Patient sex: M
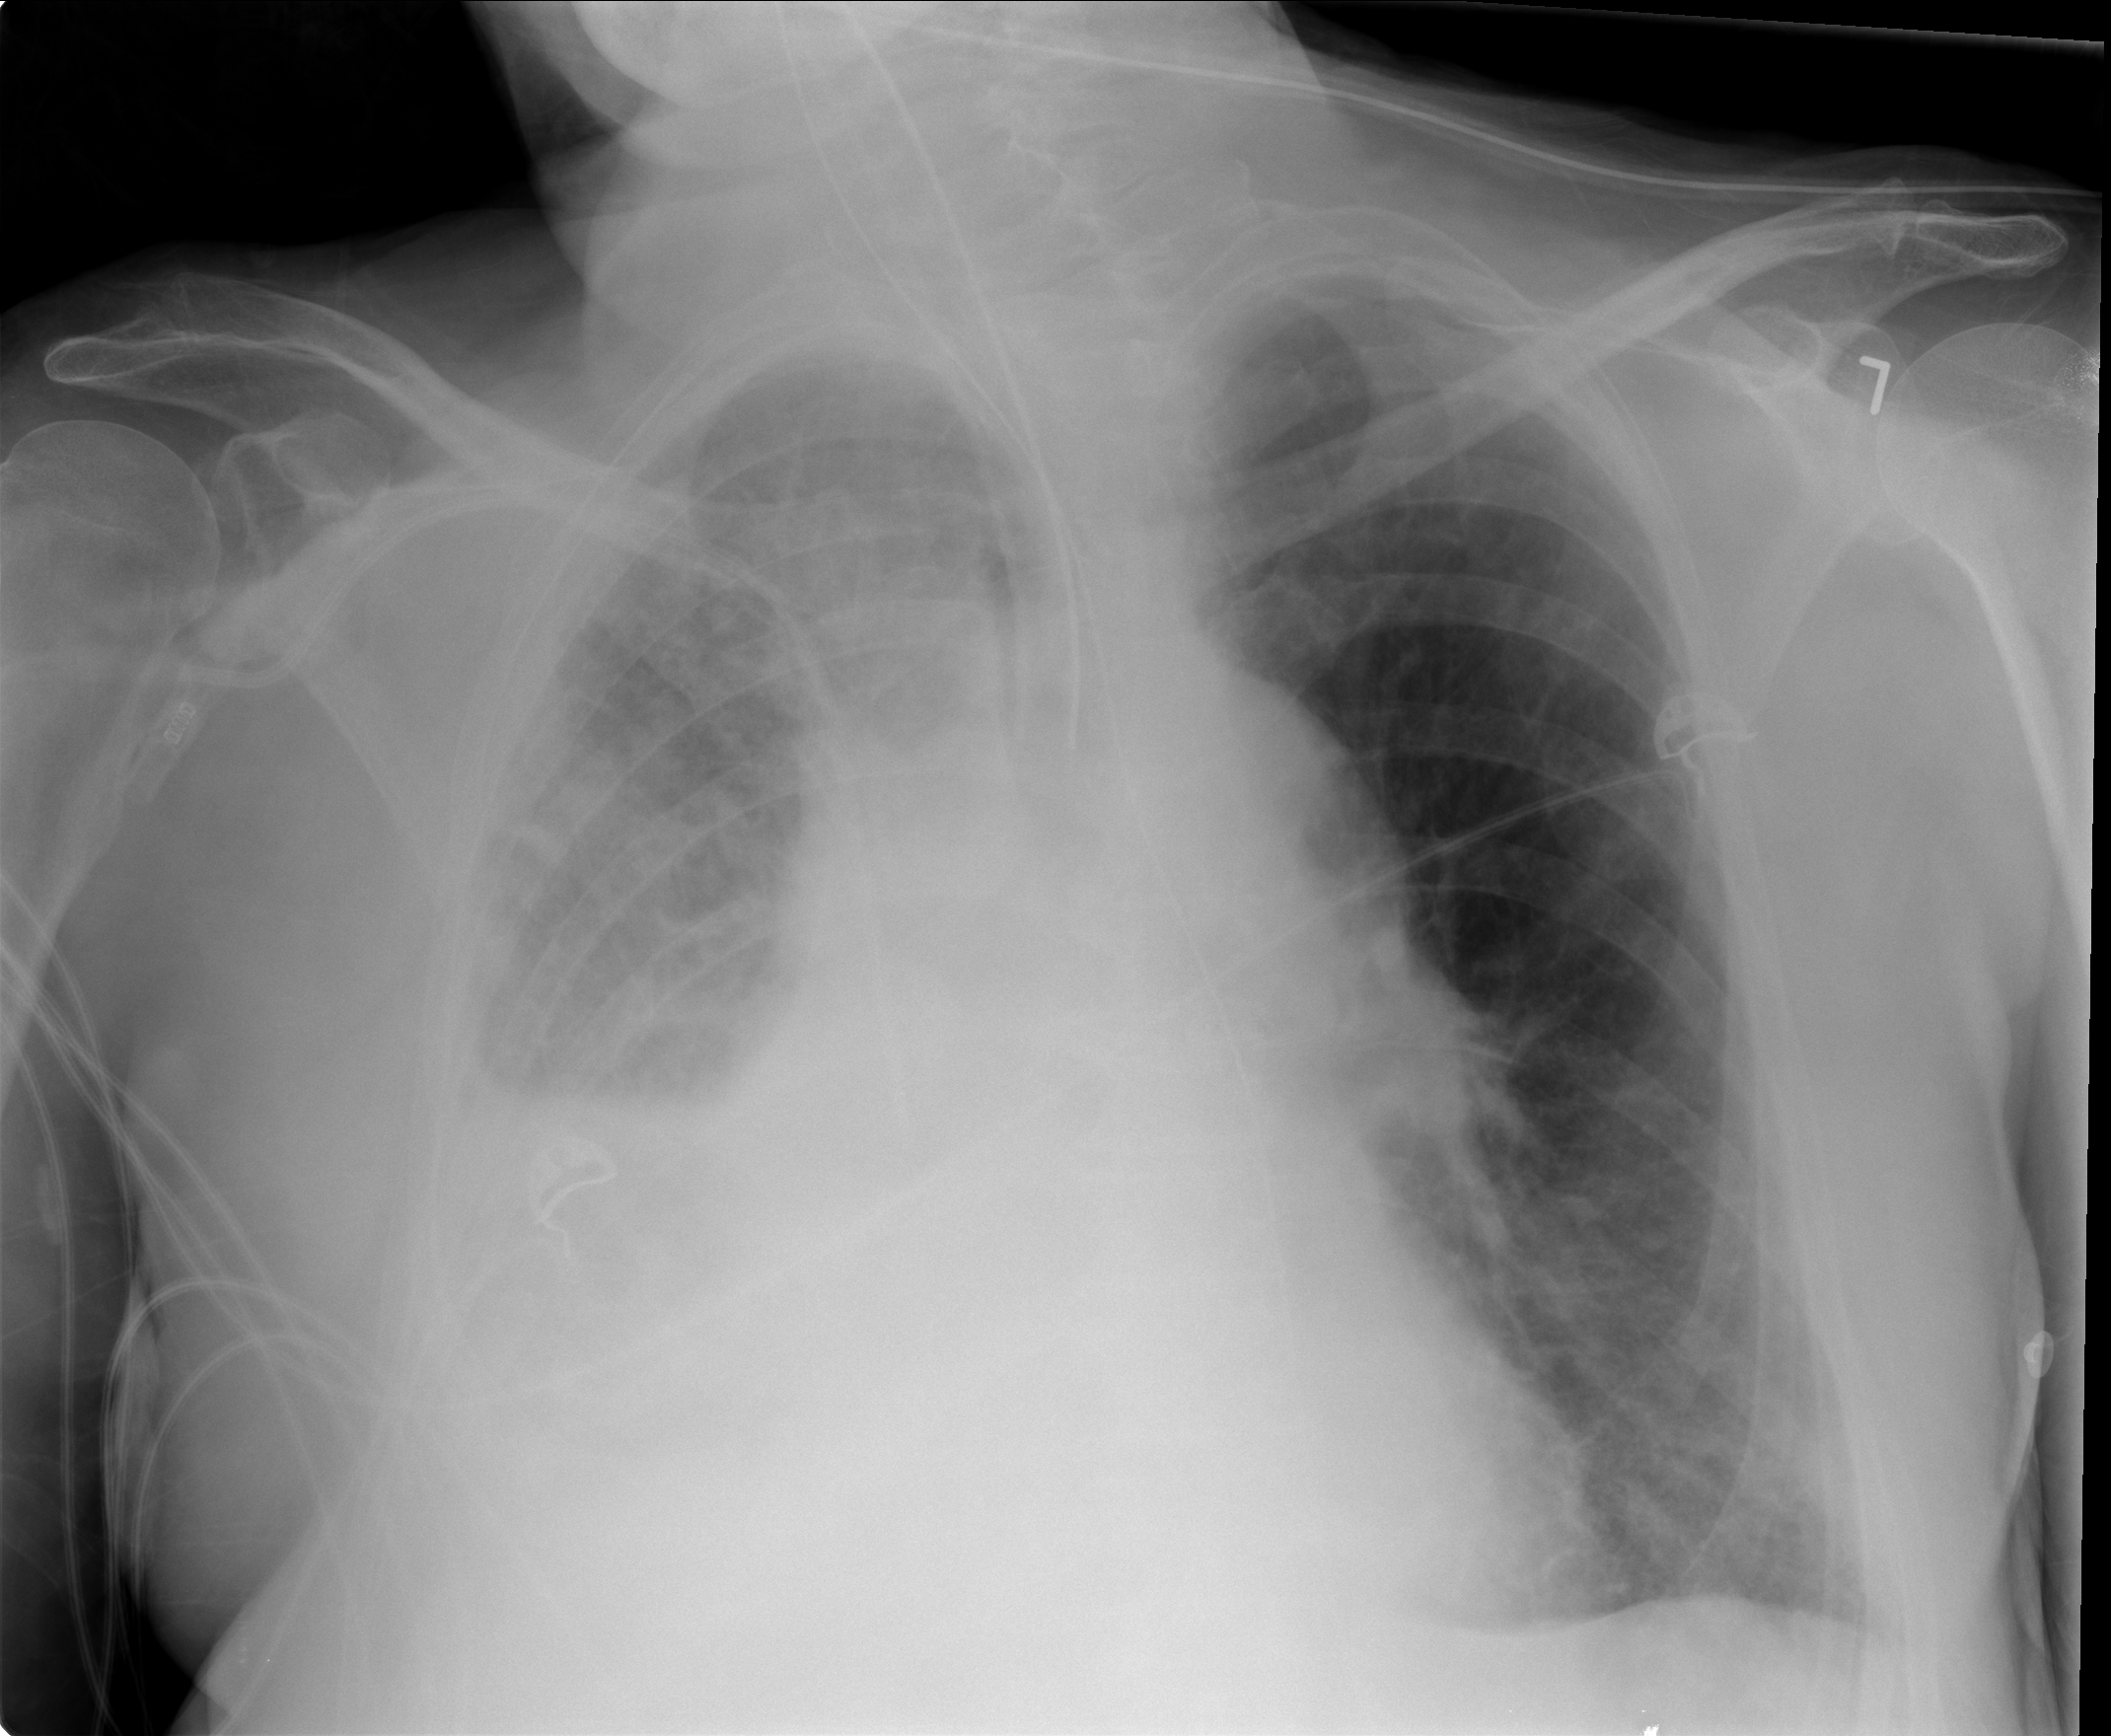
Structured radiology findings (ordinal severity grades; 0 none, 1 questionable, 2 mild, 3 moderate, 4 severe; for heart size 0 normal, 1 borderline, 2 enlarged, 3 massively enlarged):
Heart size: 2
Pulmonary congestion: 2
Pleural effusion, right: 3
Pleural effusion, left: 0
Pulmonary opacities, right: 3
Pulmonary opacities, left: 0
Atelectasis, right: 3
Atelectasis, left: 0